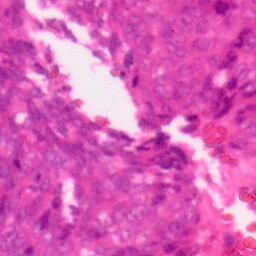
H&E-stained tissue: Colon